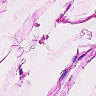
Metastatic tissue present: no